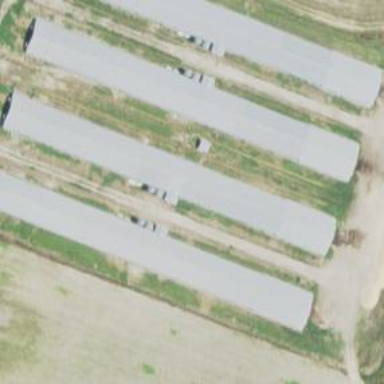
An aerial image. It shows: Poultry farmyard is depicted in the image.